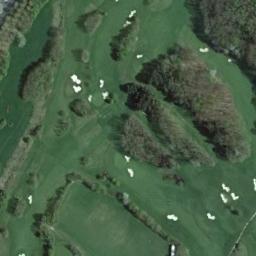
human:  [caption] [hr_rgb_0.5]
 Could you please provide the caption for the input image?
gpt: There are many trees near the golf course .

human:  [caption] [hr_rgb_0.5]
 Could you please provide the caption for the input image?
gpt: The golf course has some fairways, Barrier trees and sandpits .

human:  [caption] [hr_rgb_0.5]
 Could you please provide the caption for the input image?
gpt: There are three large bunkers and two paths .

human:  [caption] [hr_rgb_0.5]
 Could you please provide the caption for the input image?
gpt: There are a few bunkers and a few paths on the large green lawn on the golf course and many trees .

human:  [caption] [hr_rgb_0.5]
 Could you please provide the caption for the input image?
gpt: There are some trees and bunkers on the golf course .